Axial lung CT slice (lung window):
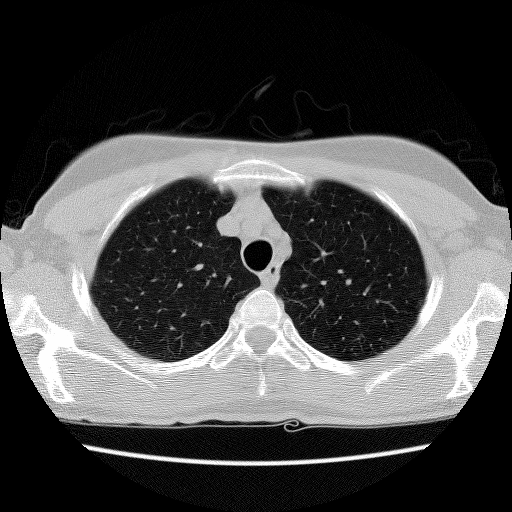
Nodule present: no